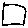
Label: square